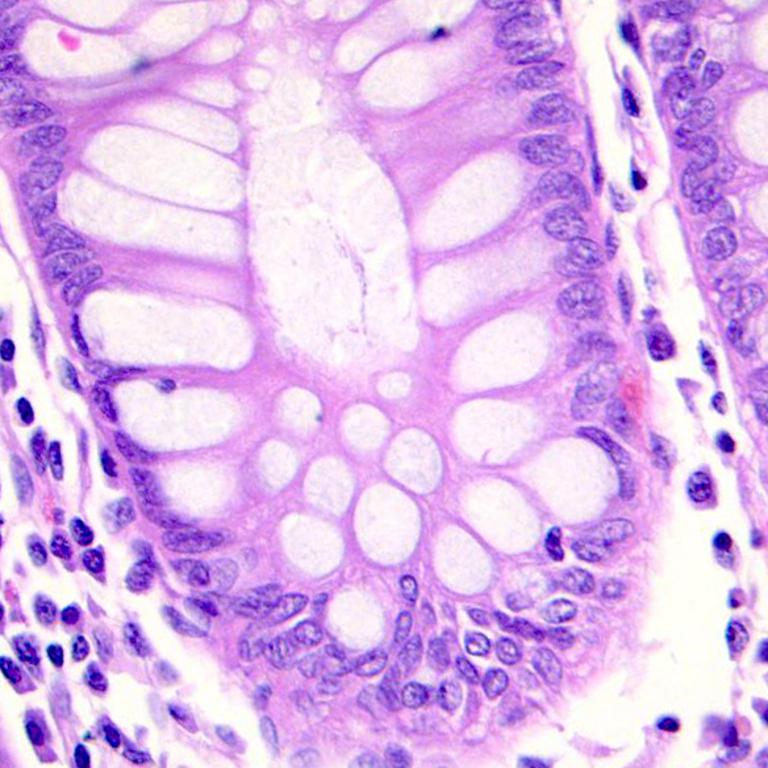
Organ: colon
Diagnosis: benign